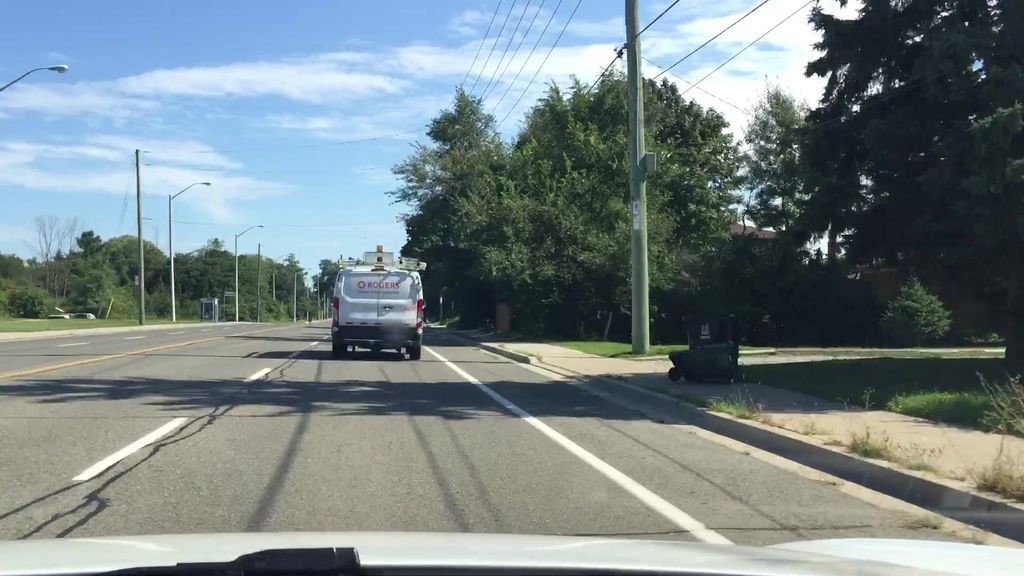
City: toronto